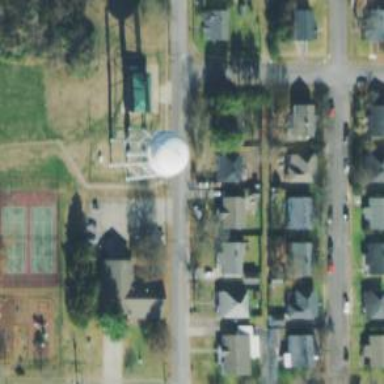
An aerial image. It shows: Water tower that is man-made.